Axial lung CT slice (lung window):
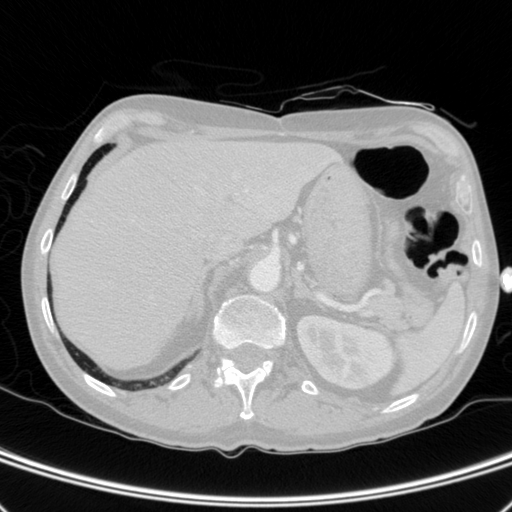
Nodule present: no